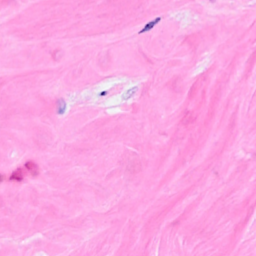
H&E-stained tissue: Breast